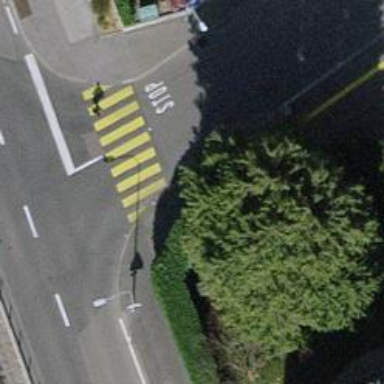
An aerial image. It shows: Uncontrolled crossing on the road.